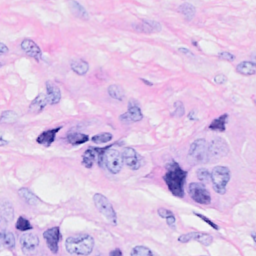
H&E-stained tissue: Breast